Question: How can I create a gradient like the one seen in the image below using GLSL?

What is the best method for achieving a smooth transition from opaque at the edges of the polygon being drawn to transparent at its center?
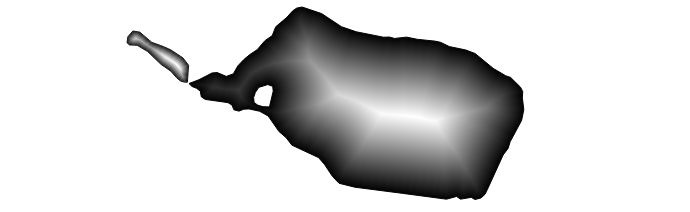
Answer: The image you referred to is achieved through what is called <URL>. It is a very useful and common operation widely applied in image processing, computer vision and robot path calculation, etc. What it does is for each pixel of a image, compute the 2D Euclidean distance from the pixel to the nearest edges of the polygon. The output is an image whose pixel value indicates the minimum distance. To visualize the results, we map the distance to gray scale. Particularly, in your reference image, the ridge with bright white has the largest distance to the boundary while the dark area contains much smaller values because they are very close to the polygon boundary.
In terms of implementation, a brutal force approach is to draw a 2D image you want to transform, and in the fragment shader, compute the distance from current fragment position to every edge of a polygon and output the minimum value to an framebuffer. The geometry information of the polygon can be stored in another texture. Eventually, you ends up with a 2D texture whose pixel value encodes the shortest distance to the edges of the polygon.
You can also find this common transform implementation in <URL>.